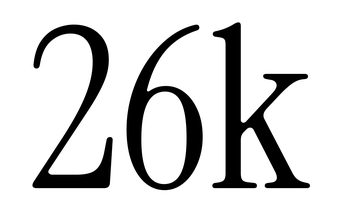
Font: InstrumentSerif-Regular